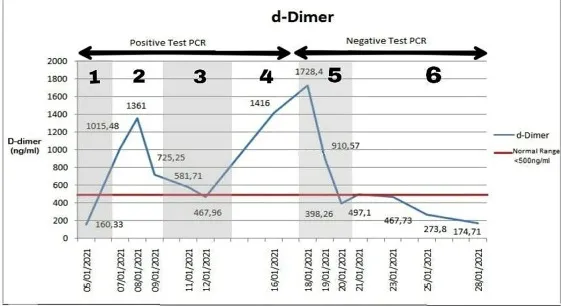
D-dimer levels of the patient over three weeks. . Note: bold numbers including those in boxes indicate batches of therapy regimens.
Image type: chart (chart)